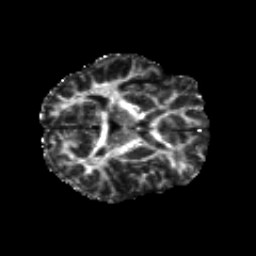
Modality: FA
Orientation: axial
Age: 22
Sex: female
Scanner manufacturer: siemens
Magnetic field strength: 3 T
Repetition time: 8.8 s
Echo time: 0.085 s